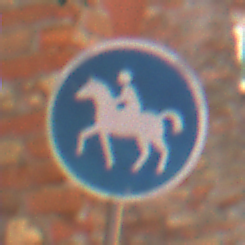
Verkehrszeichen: Reitweg
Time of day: MorningAfternoon
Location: Outdoor (Urban)
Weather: Clear
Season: NotSpecified
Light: Natural